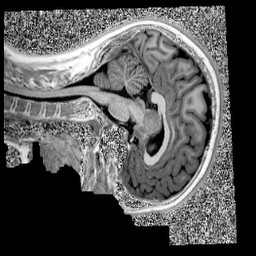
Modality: UNIT1
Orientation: sagittal
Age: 11
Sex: female
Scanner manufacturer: siemens
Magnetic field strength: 3 T
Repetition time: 4 s
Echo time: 0.00303 s